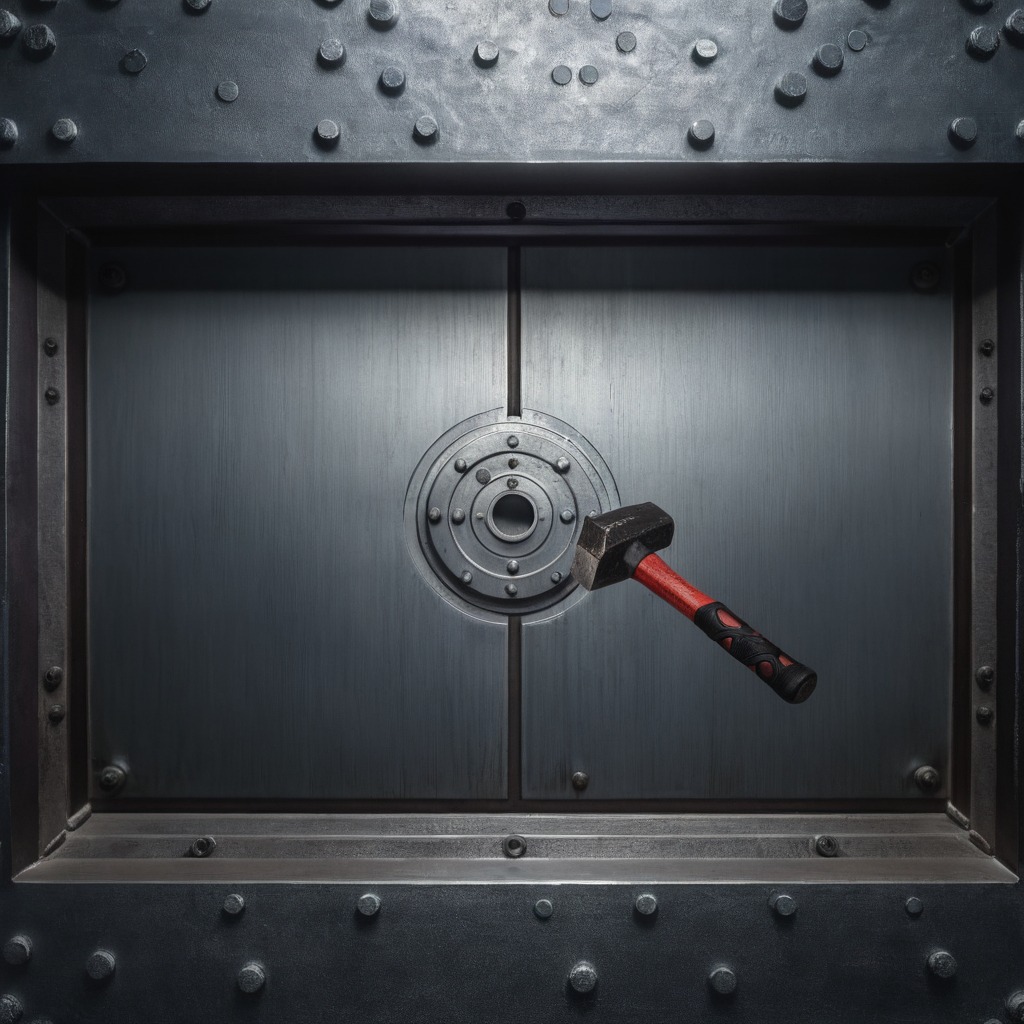
A hammer is lying on the cold steel table in a mining workshop gritty textures.